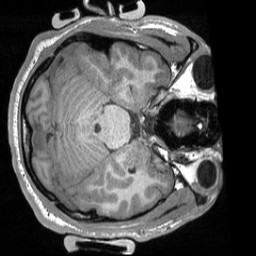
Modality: T1w
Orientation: axial